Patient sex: M
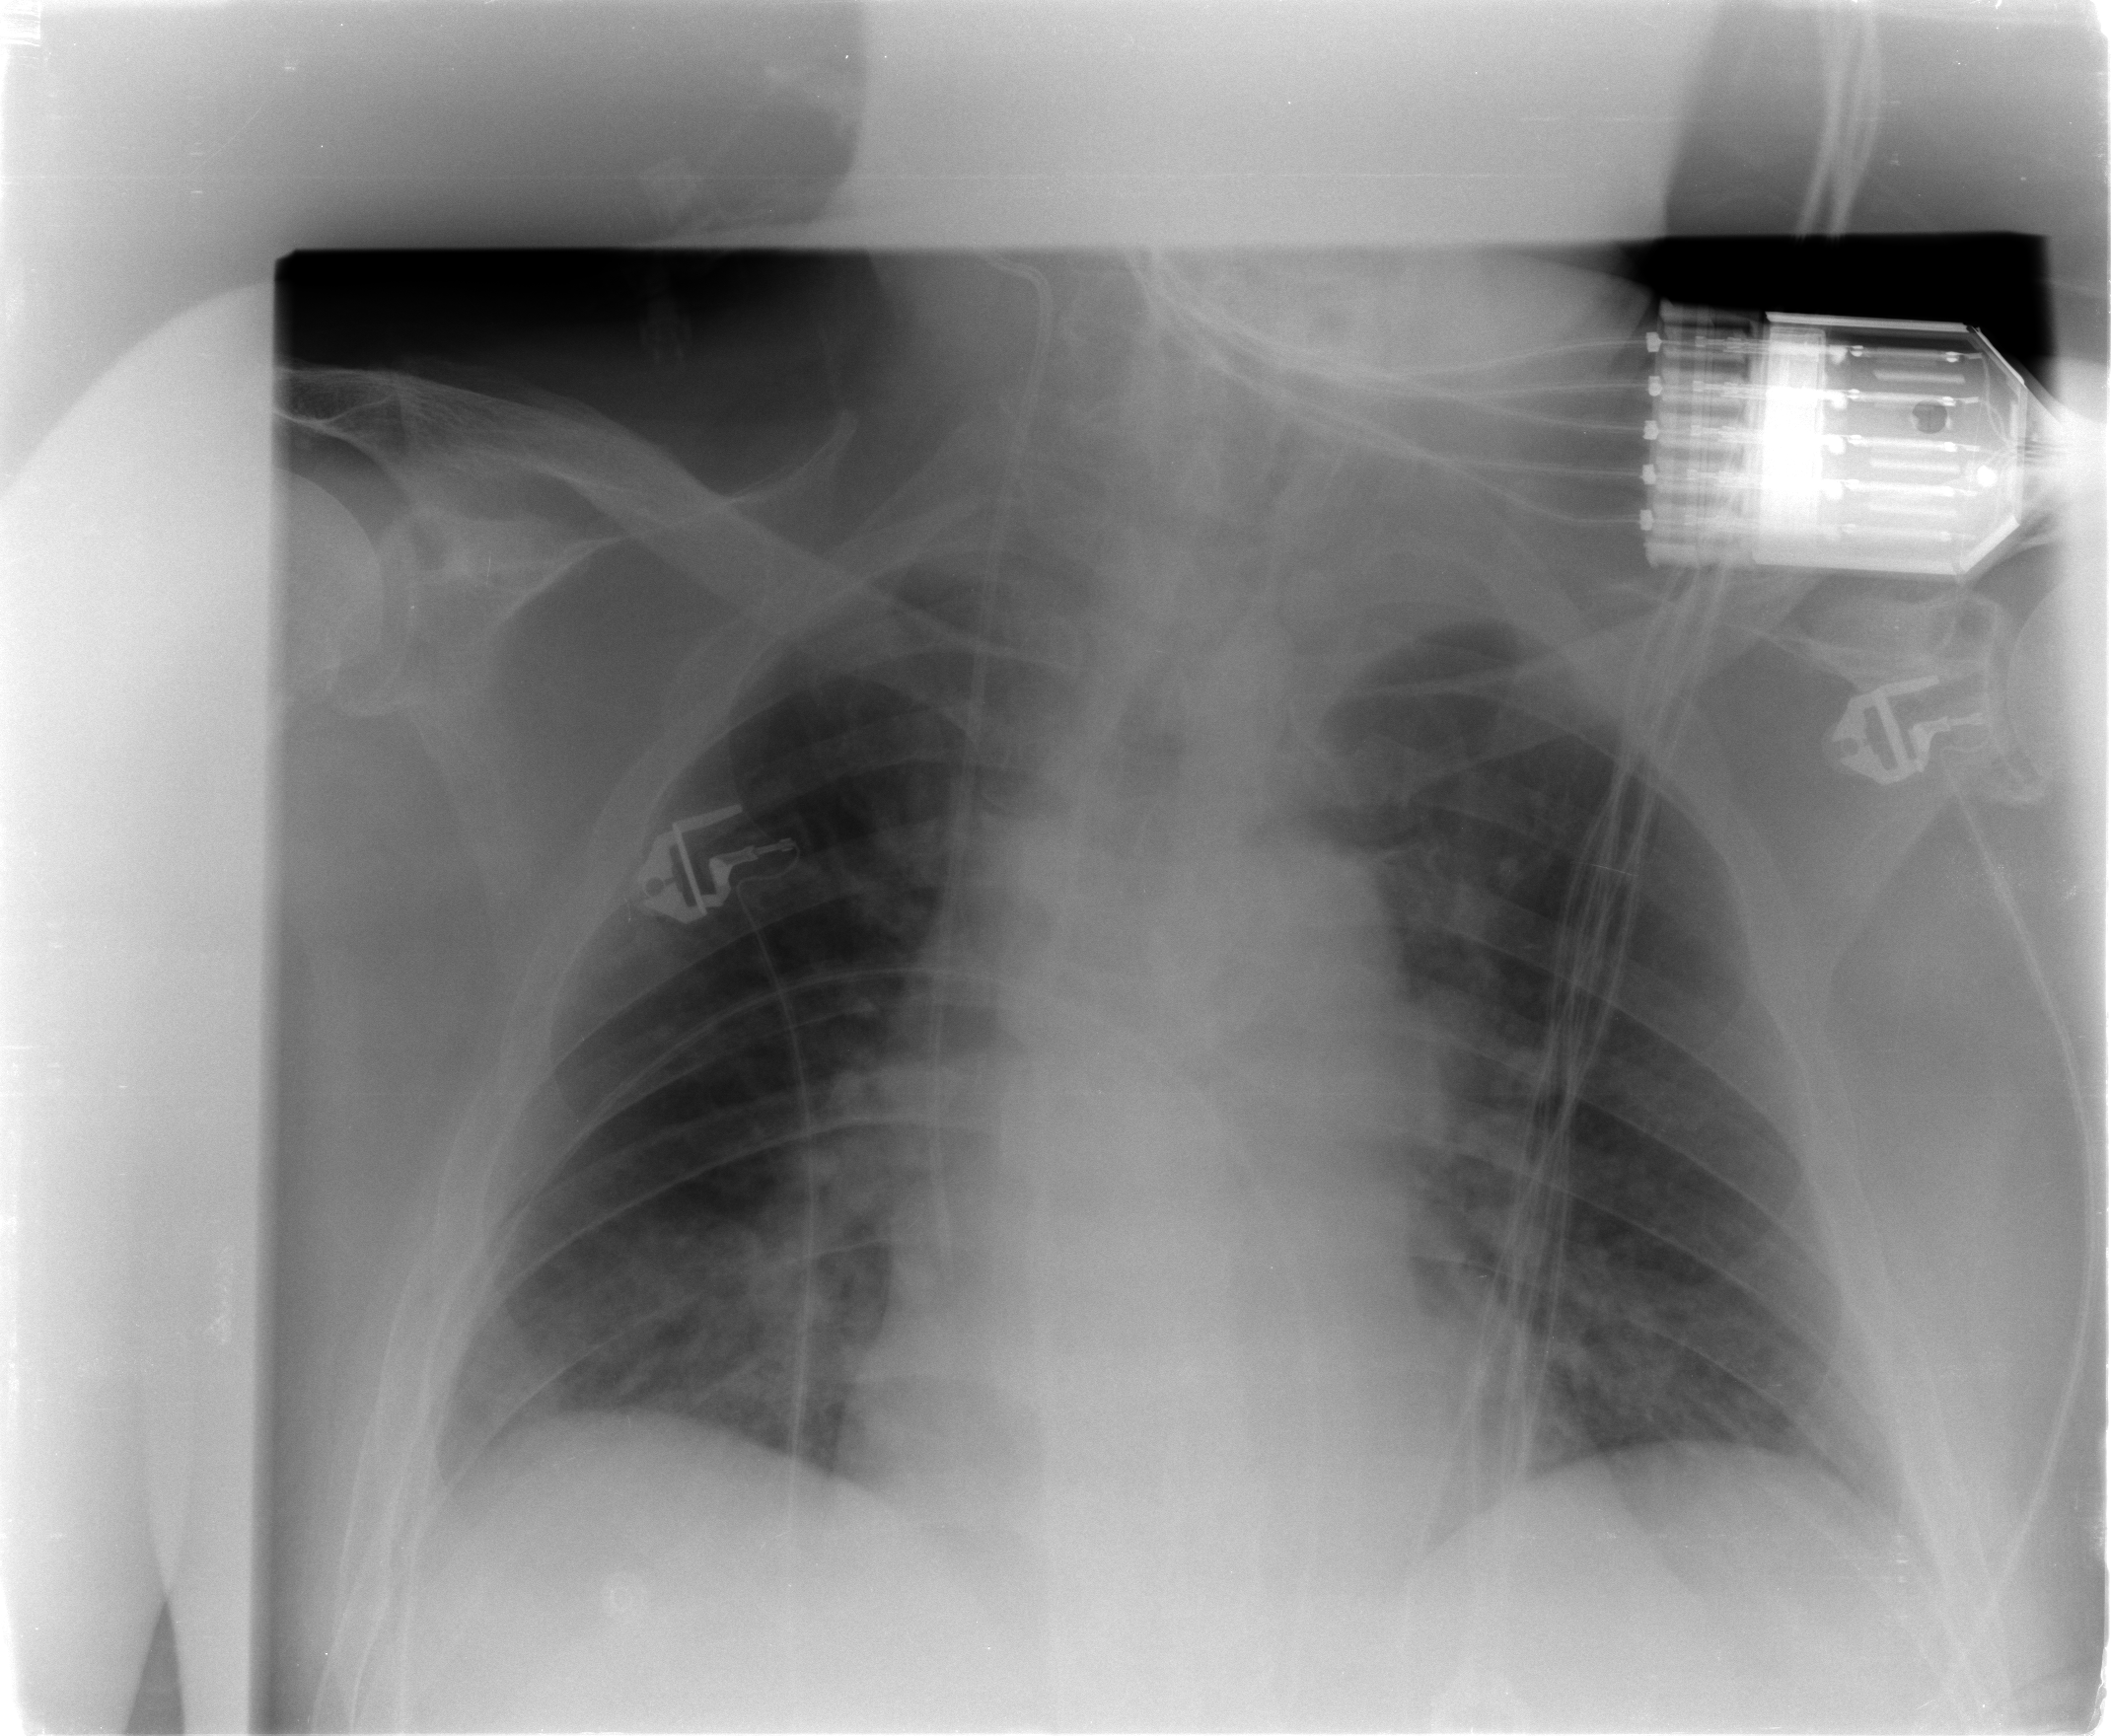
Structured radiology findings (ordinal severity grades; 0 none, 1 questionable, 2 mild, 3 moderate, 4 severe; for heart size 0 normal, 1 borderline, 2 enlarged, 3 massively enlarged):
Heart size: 0
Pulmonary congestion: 1
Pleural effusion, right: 0
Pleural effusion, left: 0
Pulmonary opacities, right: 0
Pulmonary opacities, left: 0
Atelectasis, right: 0
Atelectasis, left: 0